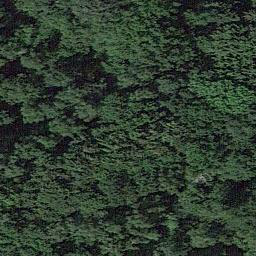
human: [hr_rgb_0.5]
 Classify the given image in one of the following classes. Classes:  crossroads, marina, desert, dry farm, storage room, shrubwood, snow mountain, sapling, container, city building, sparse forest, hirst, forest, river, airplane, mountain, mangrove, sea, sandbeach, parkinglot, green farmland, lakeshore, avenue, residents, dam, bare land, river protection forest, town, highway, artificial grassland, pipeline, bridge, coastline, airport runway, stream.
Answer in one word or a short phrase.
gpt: forest